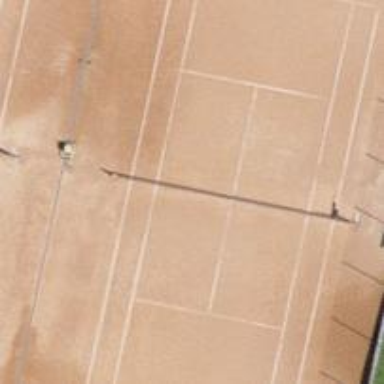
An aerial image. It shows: Tennis court with tartan surface.